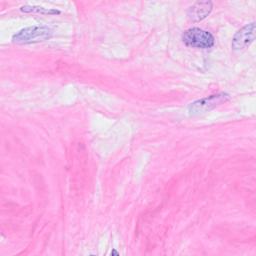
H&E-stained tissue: Breast